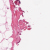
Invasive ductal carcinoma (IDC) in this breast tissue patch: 0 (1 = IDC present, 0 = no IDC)